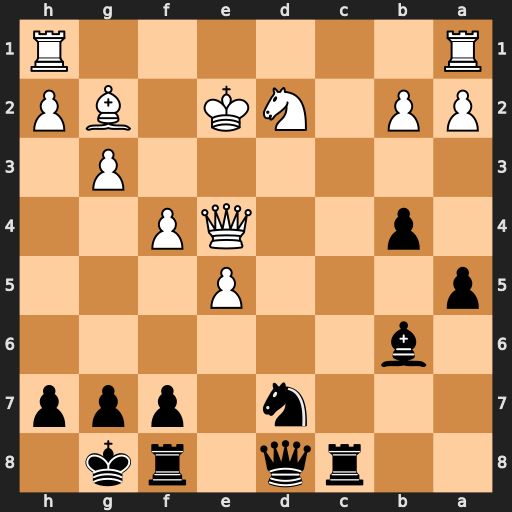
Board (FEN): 2rq1rk1/3n1ppp/1b6/p3P3/1p2QP2/6P1/PP1NK1BP/R6R
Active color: b
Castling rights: -
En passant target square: -
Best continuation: Nf6 Qd3 Qxd3+ Kxd3 Rfd8+ Ke2 Rc2 Rhd1 Ng4